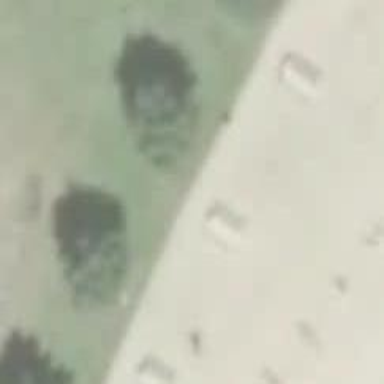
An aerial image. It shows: Picnic table located in leisure land area.